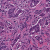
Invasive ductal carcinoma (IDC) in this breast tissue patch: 1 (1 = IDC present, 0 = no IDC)